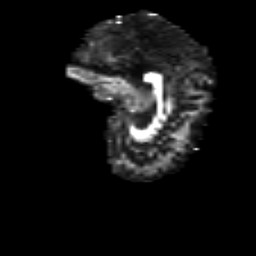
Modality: FA
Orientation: sagittal
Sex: female
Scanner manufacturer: siemens
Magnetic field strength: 3 T
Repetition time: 5 s
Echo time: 0.071 s